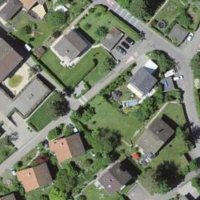
EUNIS habitat code: 55
Species observed at this site:
Thlaspi arvense